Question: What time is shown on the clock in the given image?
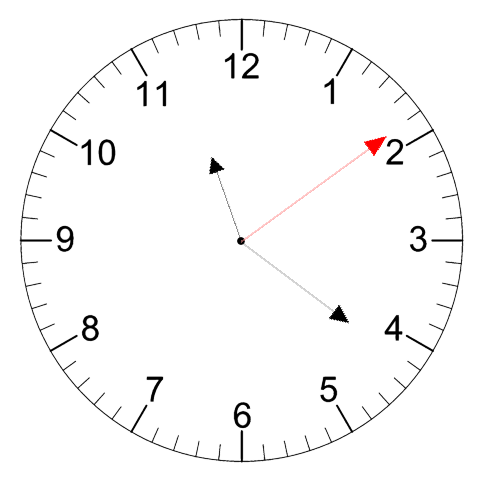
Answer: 11:21:09